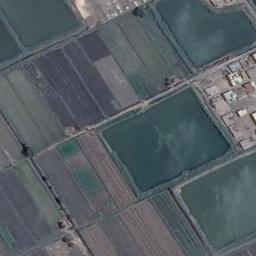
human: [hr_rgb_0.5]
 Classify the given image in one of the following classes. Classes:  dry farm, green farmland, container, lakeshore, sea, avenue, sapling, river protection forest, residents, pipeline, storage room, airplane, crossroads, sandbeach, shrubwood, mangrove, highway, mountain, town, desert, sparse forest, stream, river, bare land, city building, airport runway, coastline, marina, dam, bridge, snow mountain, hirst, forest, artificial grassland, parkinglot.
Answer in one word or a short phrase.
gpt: green farmland